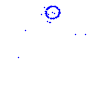
Particle: pion